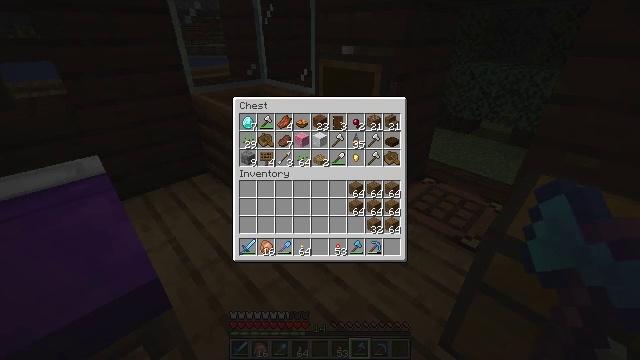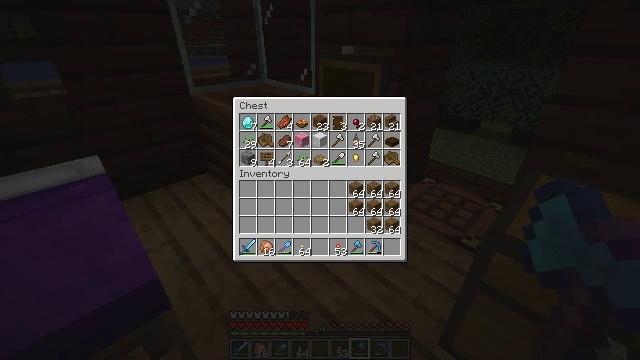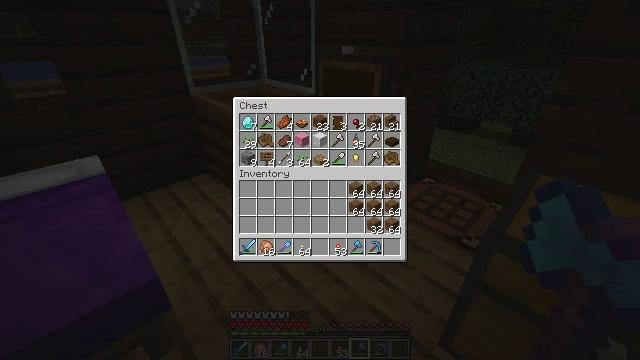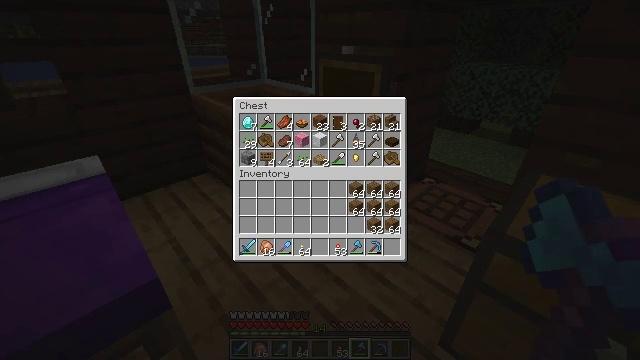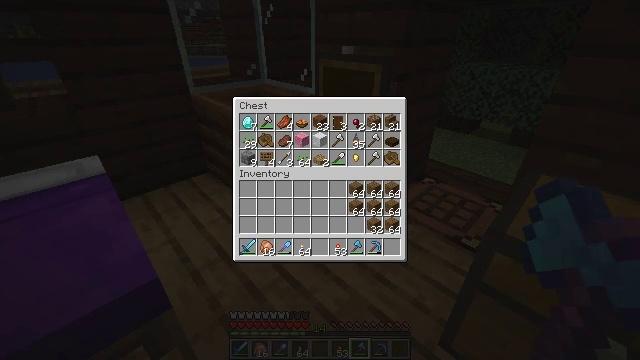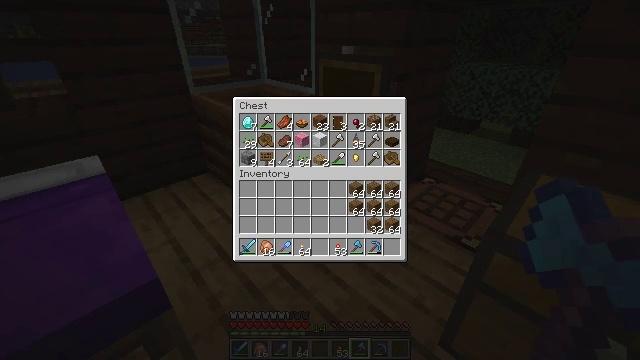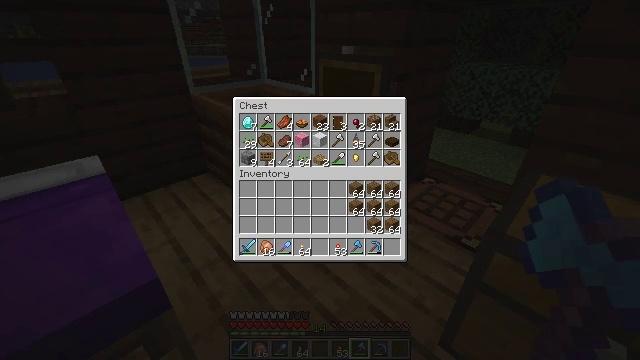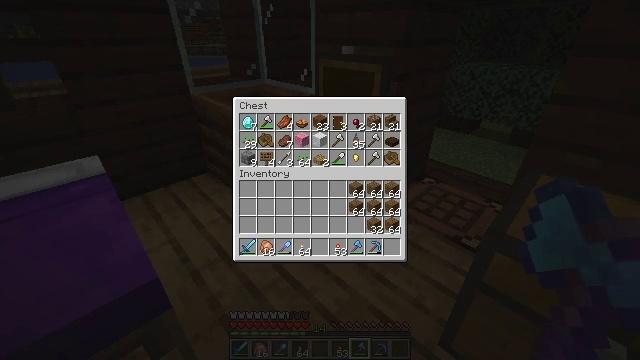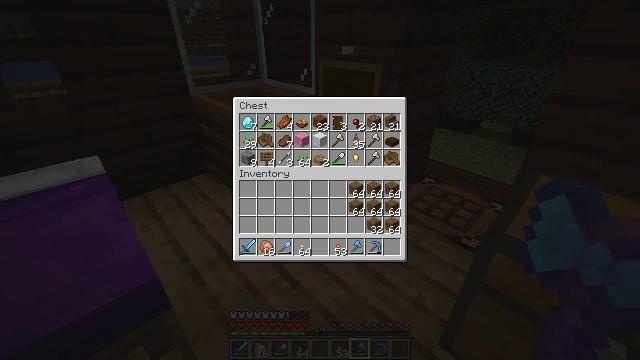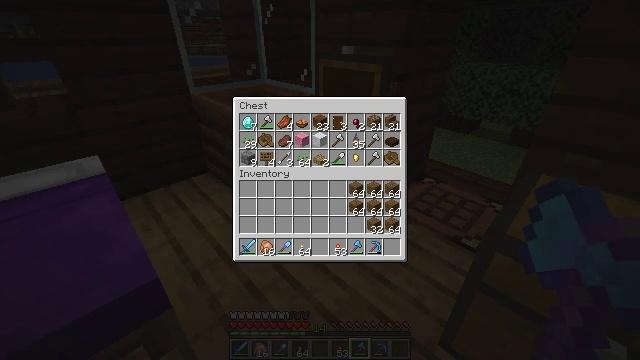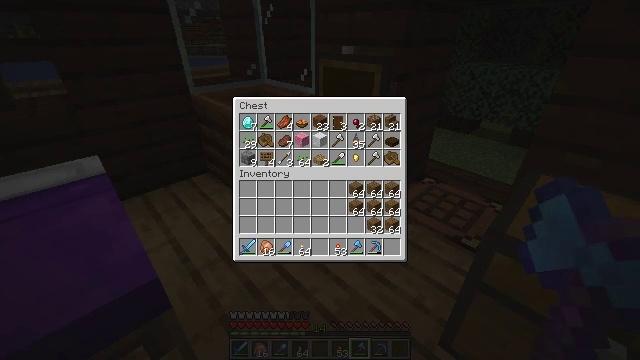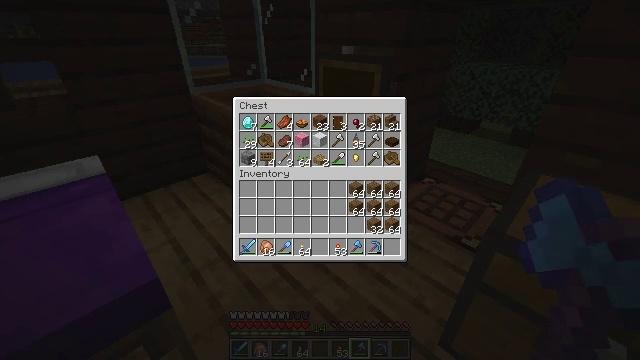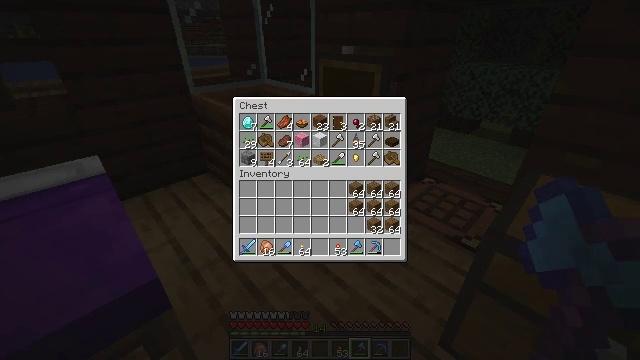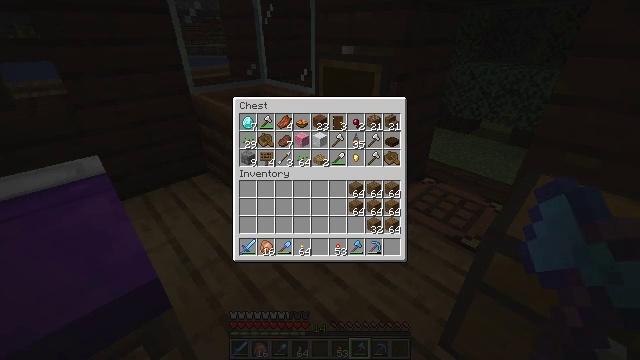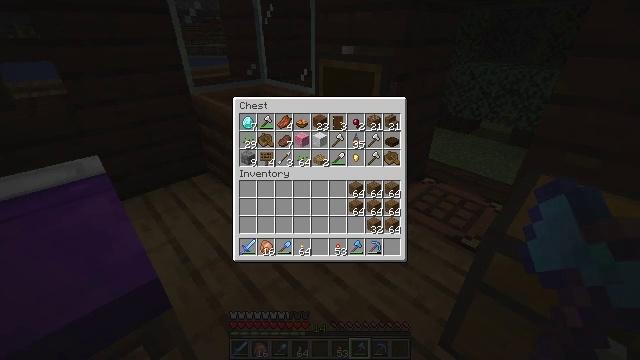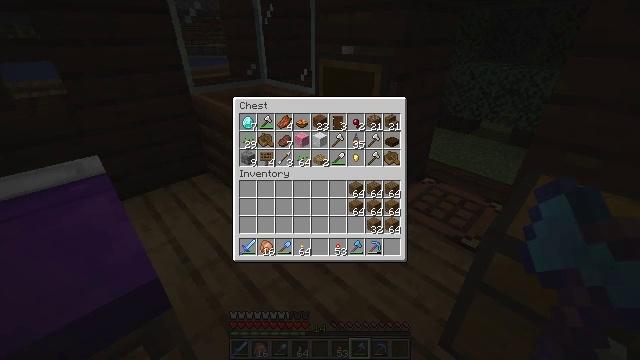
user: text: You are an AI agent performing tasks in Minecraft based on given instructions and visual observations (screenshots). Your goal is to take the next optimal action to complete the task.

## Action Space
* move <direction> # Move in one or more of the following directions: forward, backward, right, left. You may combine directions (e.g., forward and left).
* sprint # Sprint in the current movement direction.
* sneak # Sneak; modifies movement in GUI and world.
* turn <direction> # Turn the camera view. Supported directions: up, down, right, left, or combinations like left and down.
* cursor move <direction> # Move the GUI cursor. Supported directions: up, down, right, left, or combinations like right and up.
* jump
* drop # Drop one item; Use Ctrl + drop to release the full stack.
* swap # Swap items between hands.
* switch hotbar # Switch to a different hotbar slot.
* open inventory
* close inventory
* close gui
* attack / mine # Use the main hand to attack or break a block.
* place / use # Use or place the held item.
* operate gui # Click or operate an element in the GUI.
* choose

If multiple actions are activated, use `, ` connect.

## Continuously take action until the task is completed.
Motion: motion action
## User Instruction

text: Combine materials to craft a brown bed.
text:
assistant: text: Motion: no_op
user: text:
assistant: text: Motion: no_op
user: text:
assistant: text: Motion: no_op
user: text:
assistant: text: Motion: no_op
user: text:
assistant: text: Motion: no_op
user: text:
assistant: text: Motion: no_op
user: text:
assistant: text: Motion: no_op
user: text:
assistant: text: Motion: no_op
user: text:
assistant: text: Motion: no_op
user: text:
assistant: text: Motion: no_op
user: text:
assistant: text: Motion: no_op
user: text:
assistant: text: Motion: no_op
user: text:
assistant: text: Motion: no_op
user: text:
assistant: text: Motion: no_op
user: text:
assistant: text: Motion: no_op
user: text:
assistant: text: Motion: no_op
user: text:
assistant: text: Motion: no_op
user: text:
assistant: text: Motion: no_op
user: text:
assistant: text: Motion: no_op
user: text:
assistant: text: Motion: no_op
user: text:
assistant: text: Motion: no_op
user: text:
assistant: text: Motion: no_op
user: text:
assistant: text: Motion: no_op
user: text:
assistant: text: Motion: no_op
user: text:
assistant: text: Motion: no_op
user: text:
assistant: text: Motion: no_op
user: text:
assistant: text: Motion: no_op
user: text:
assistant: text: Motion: no_op
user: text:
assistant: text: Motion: no_op
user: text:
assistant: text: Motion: no_op